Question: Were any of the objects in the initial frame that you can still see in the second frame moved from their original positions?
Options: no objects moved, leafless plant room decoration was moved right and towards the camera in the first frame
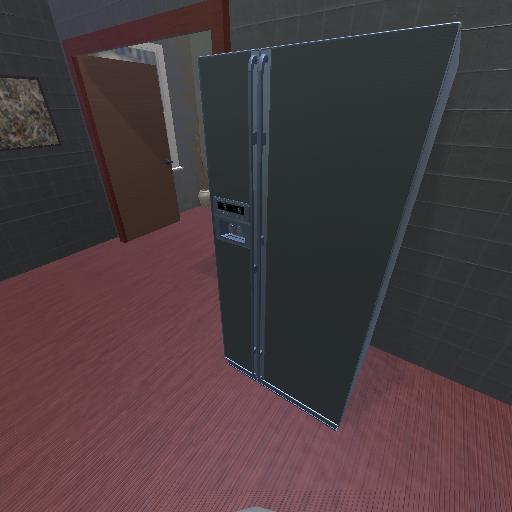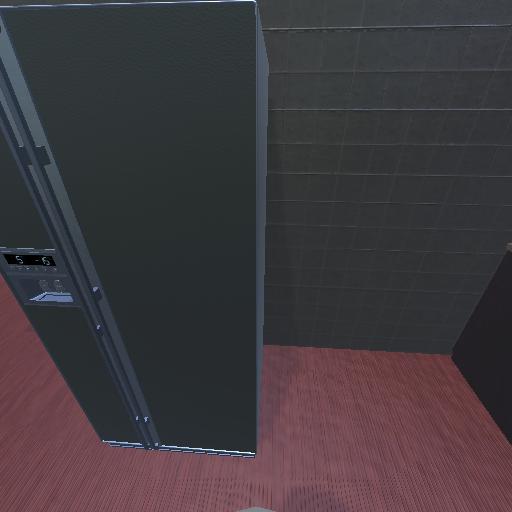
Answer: no objects moved